Aerial crown-view tile of a tropical tree (Barro Colorado Island, Panama), acquired 20240918:
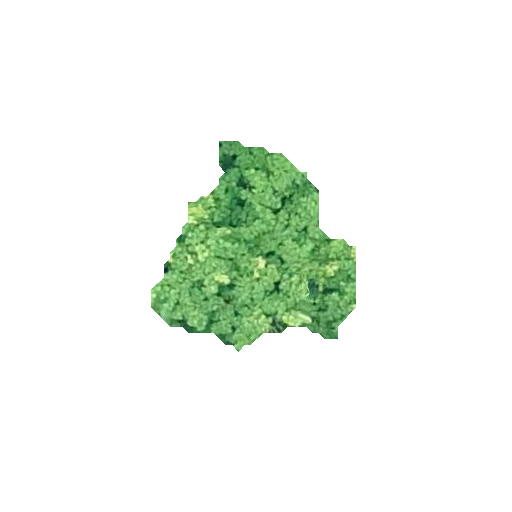
Species: Tachigali panamensis
GBIF accepted scientific name: Tachigali panamensis
Crown area: 42.822 m²